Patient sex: F
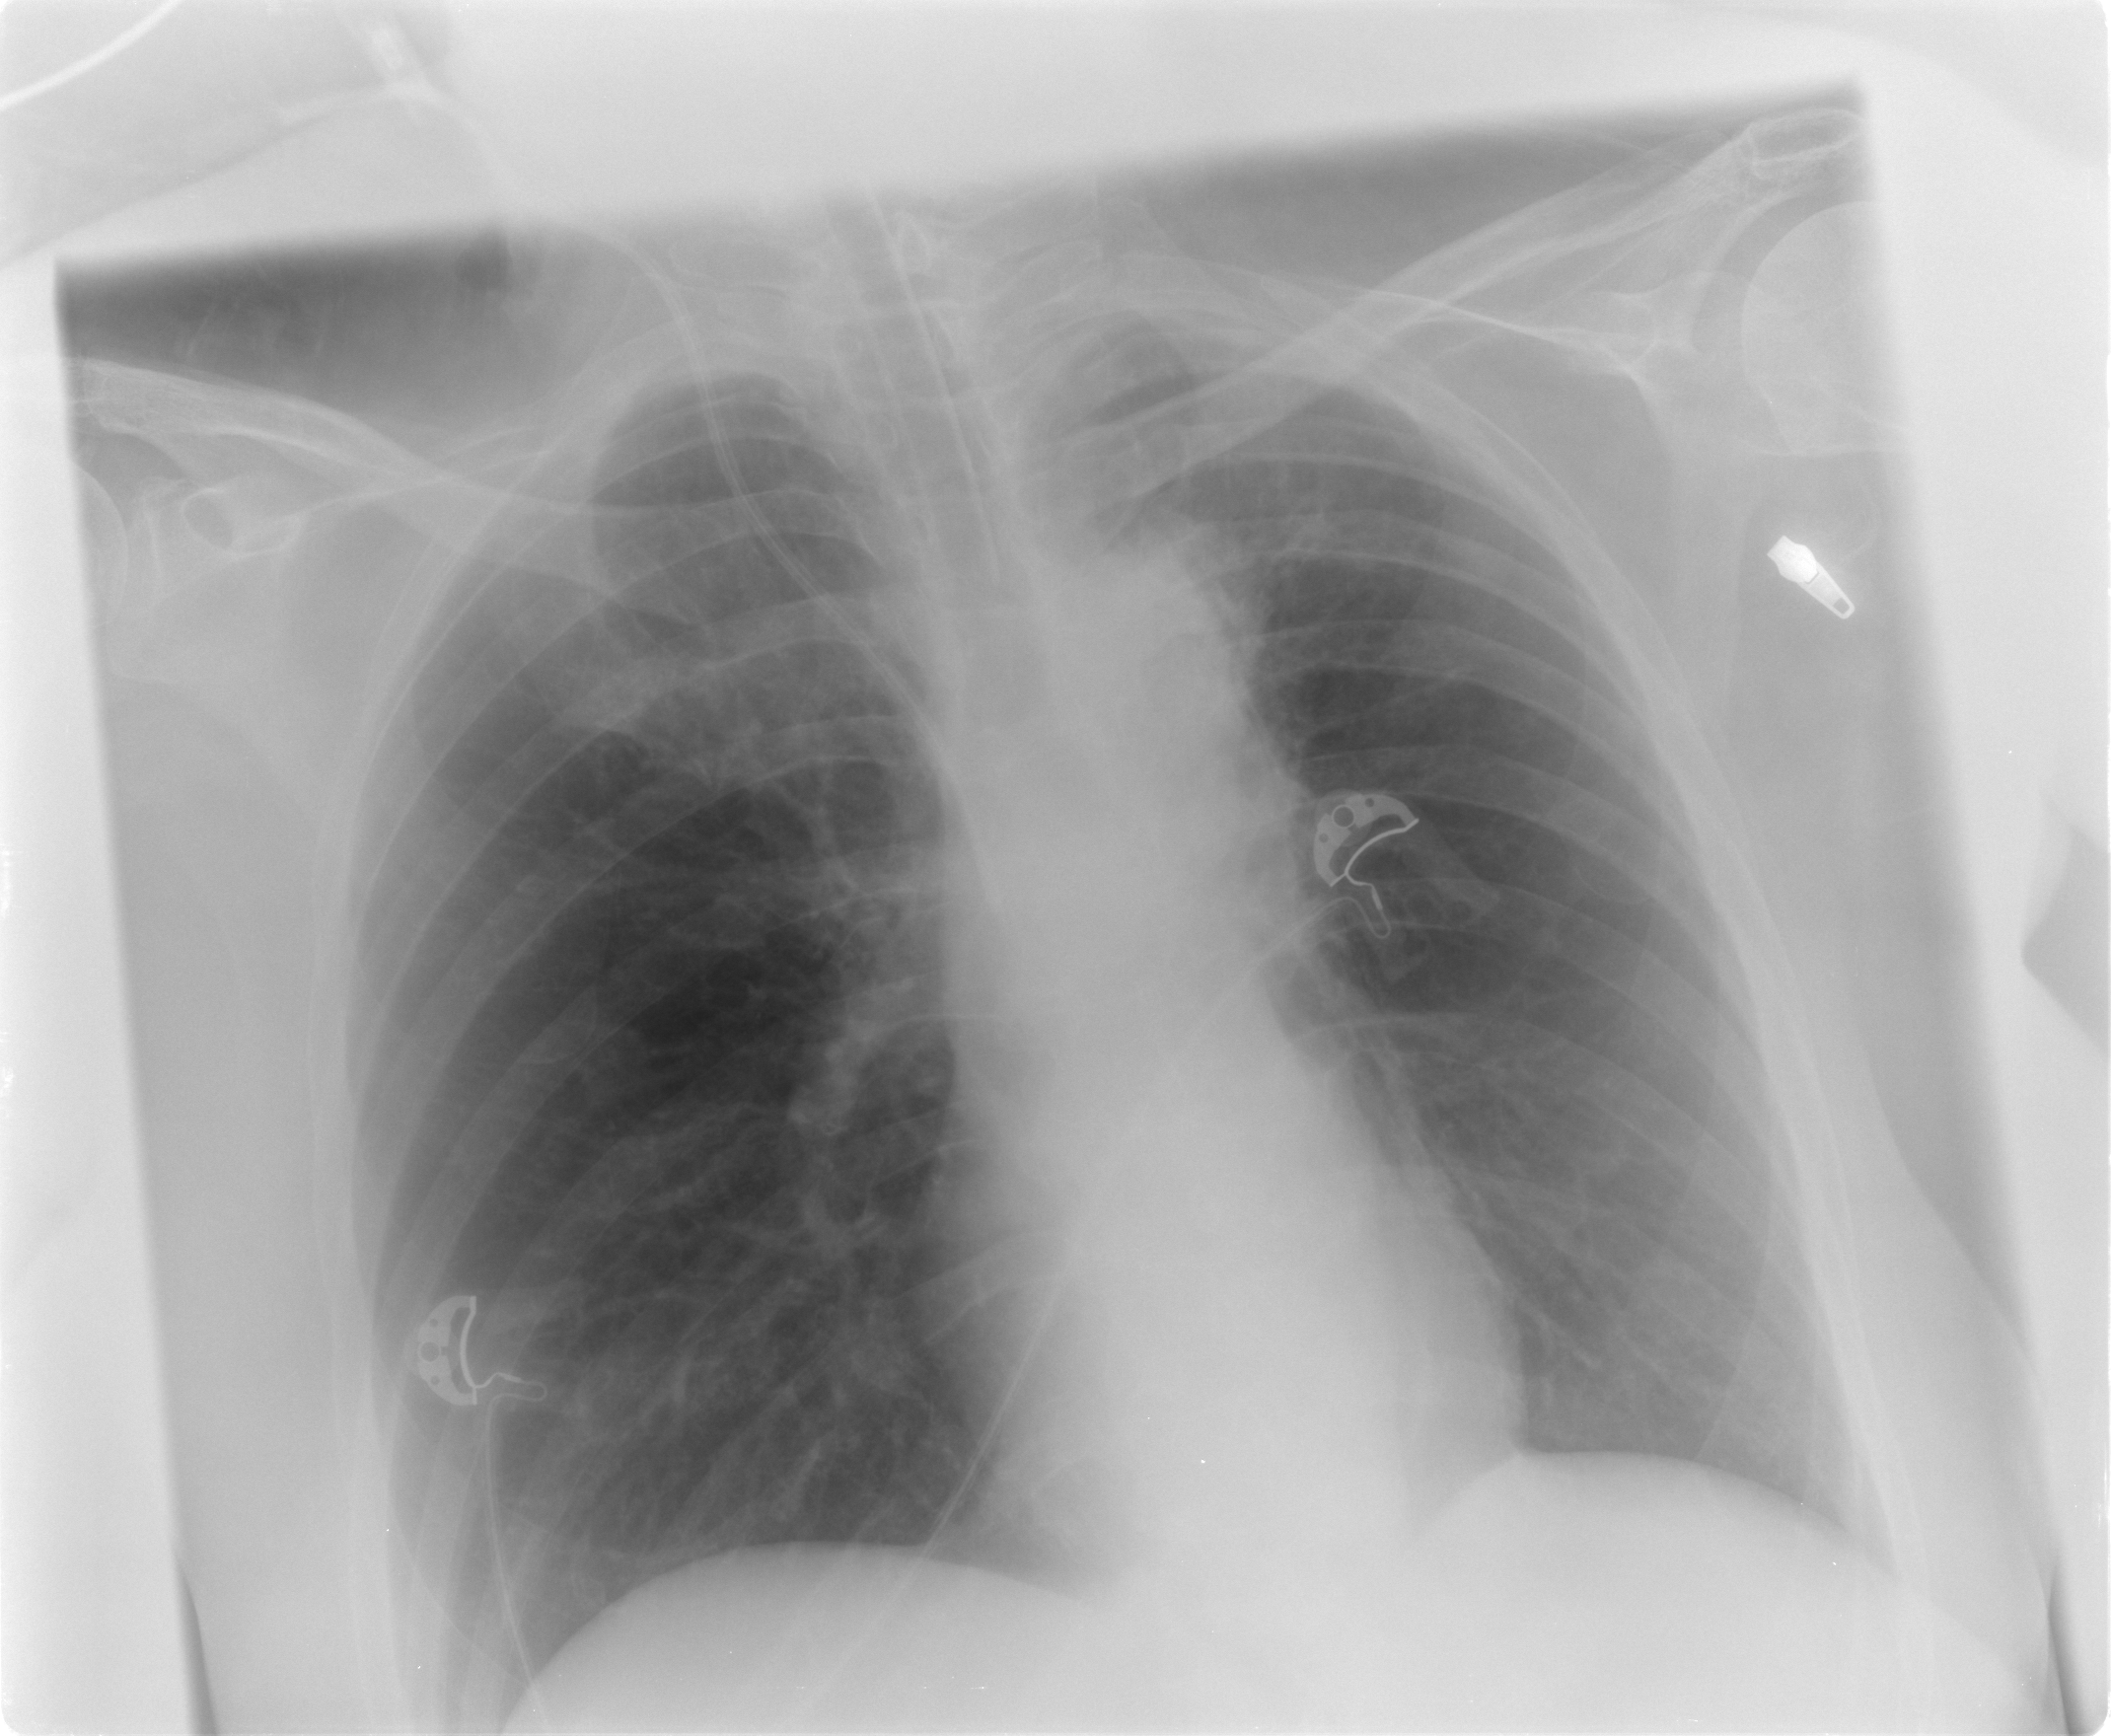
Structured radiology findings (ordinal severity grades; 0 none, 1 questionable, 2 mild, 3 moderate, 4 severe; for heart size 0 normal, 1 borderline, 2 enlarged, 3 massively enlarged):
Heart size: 0
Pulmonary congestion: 0
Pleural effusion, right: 0
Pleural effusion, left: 0
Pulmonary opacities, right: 0
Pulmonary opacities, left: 0
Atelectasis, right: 2
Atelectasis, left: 2